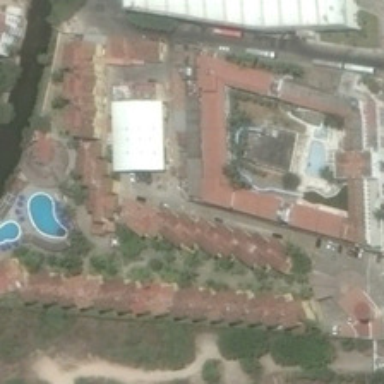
Many buildings with swimming pool and some green trees are near a small river .